Brain MRI, t2w sequence, axial 2D slice.
Patient: age 23, sex F, weight 95 kg, height 1.95 m
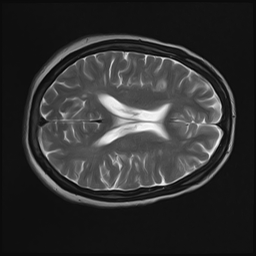